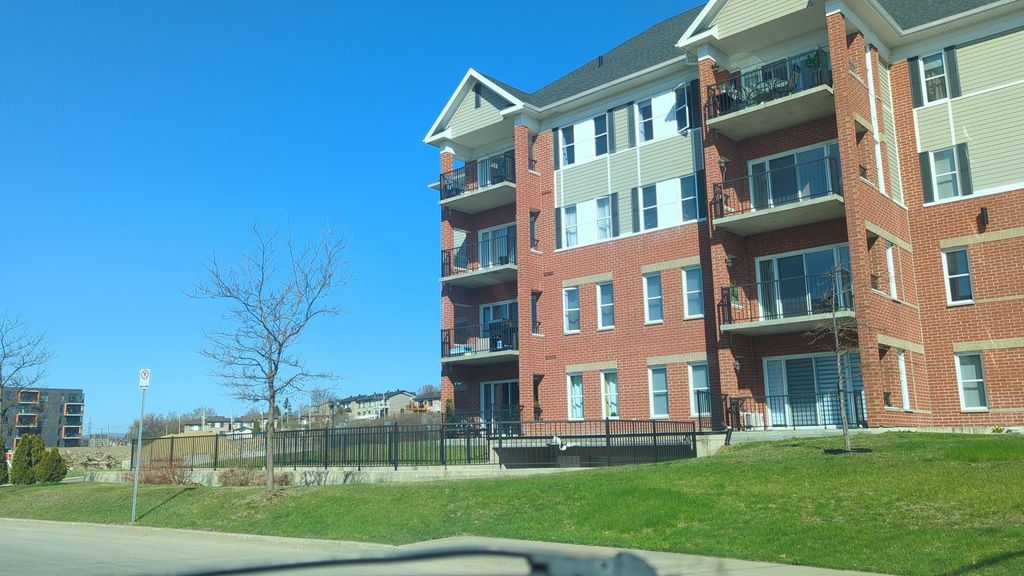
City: quebec_city